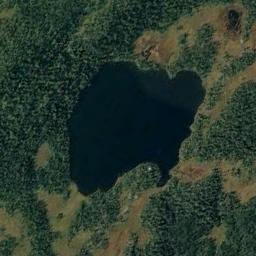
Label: lake